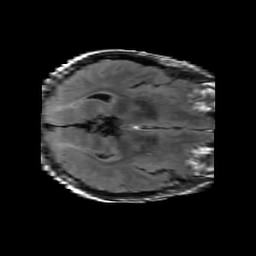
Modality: FLAIR
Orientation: axial
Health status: ill
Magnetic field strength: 3 T